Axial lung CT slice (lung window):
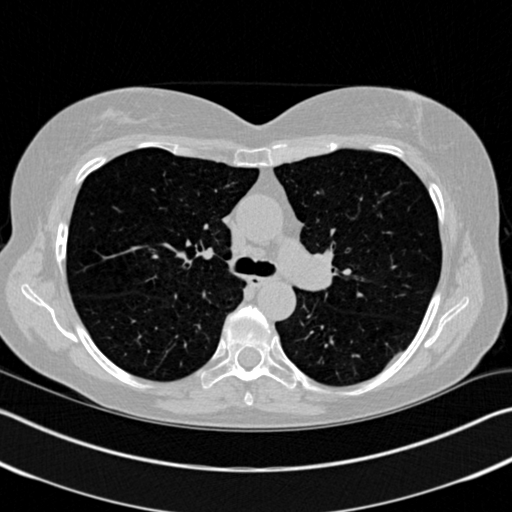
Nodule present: no